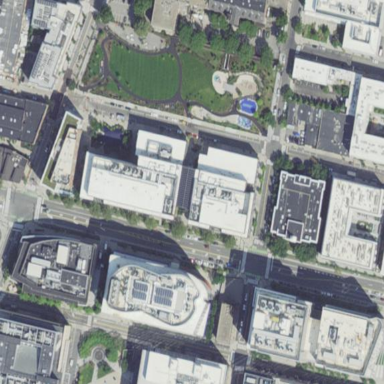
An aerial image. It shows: Office building with flat roof.